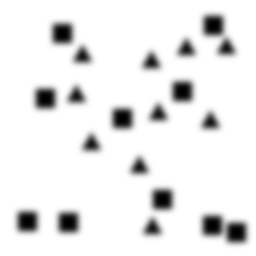
Squares: 10
Triangles: 10
Stars: 0
Total shapes: 20